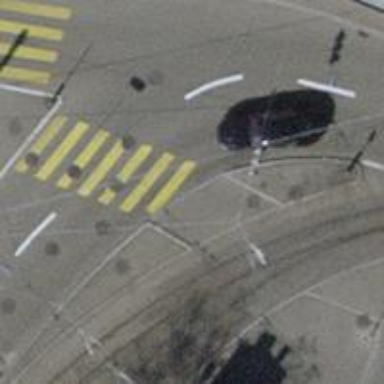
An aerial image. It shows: Kerb serving as barrier.